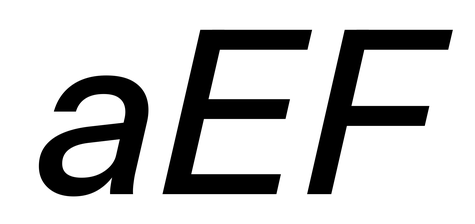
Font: InstrumentSans-Italic_Medium_Italic